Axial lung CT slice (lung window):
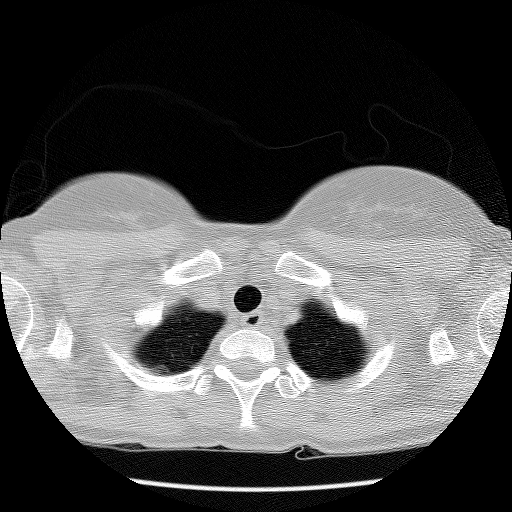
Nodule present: no